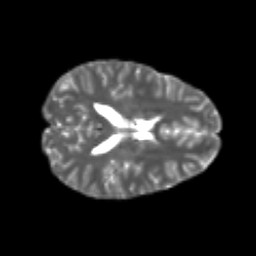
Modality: T2w
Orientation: axial
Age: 22
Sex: female
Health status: healthy
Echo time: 0.074 s